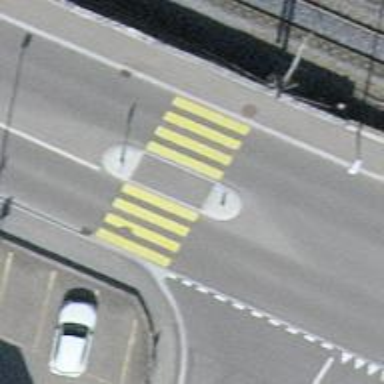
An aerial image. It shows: Asphalt road with primary highway designation. It has separate cycle lane and sidewalks on both sides.